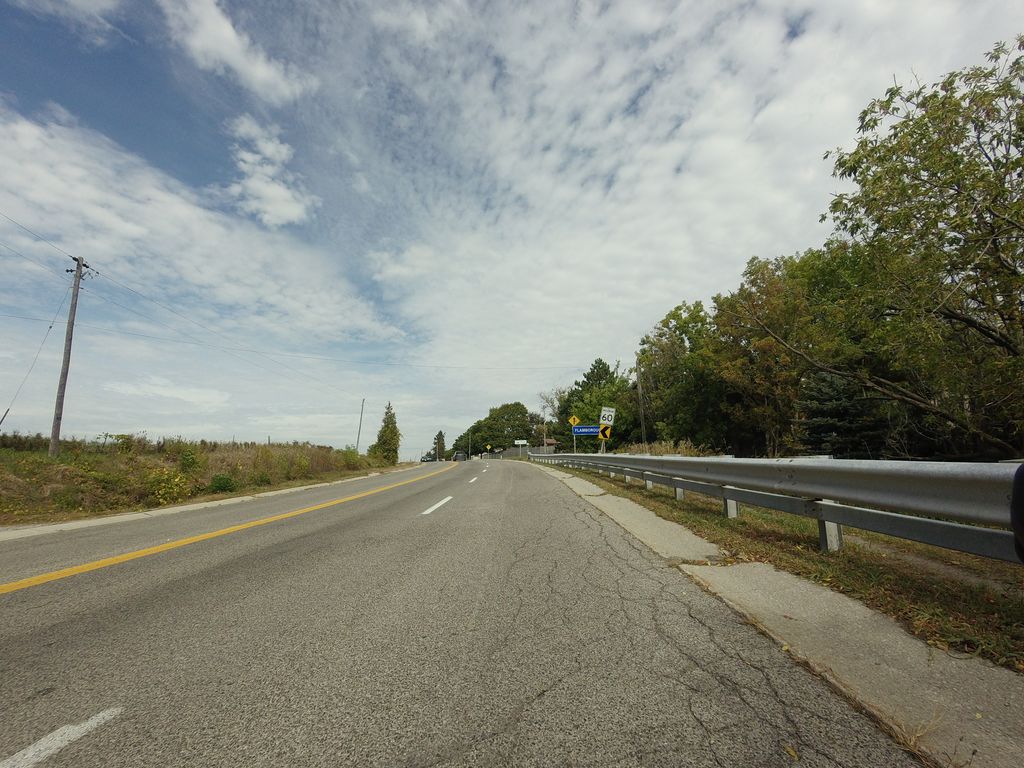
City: hamilton